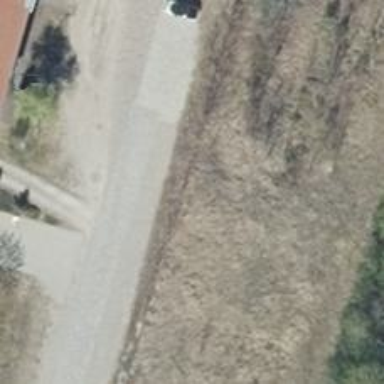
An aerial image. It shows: Abandoned spur railway.